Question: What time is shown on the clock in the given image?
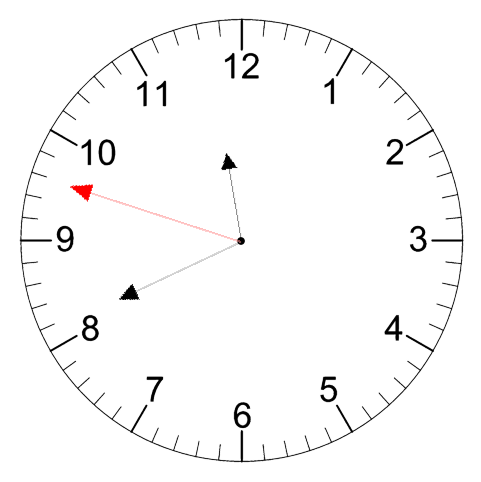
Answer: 11:40:48